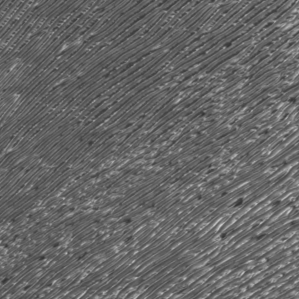
Label: frost